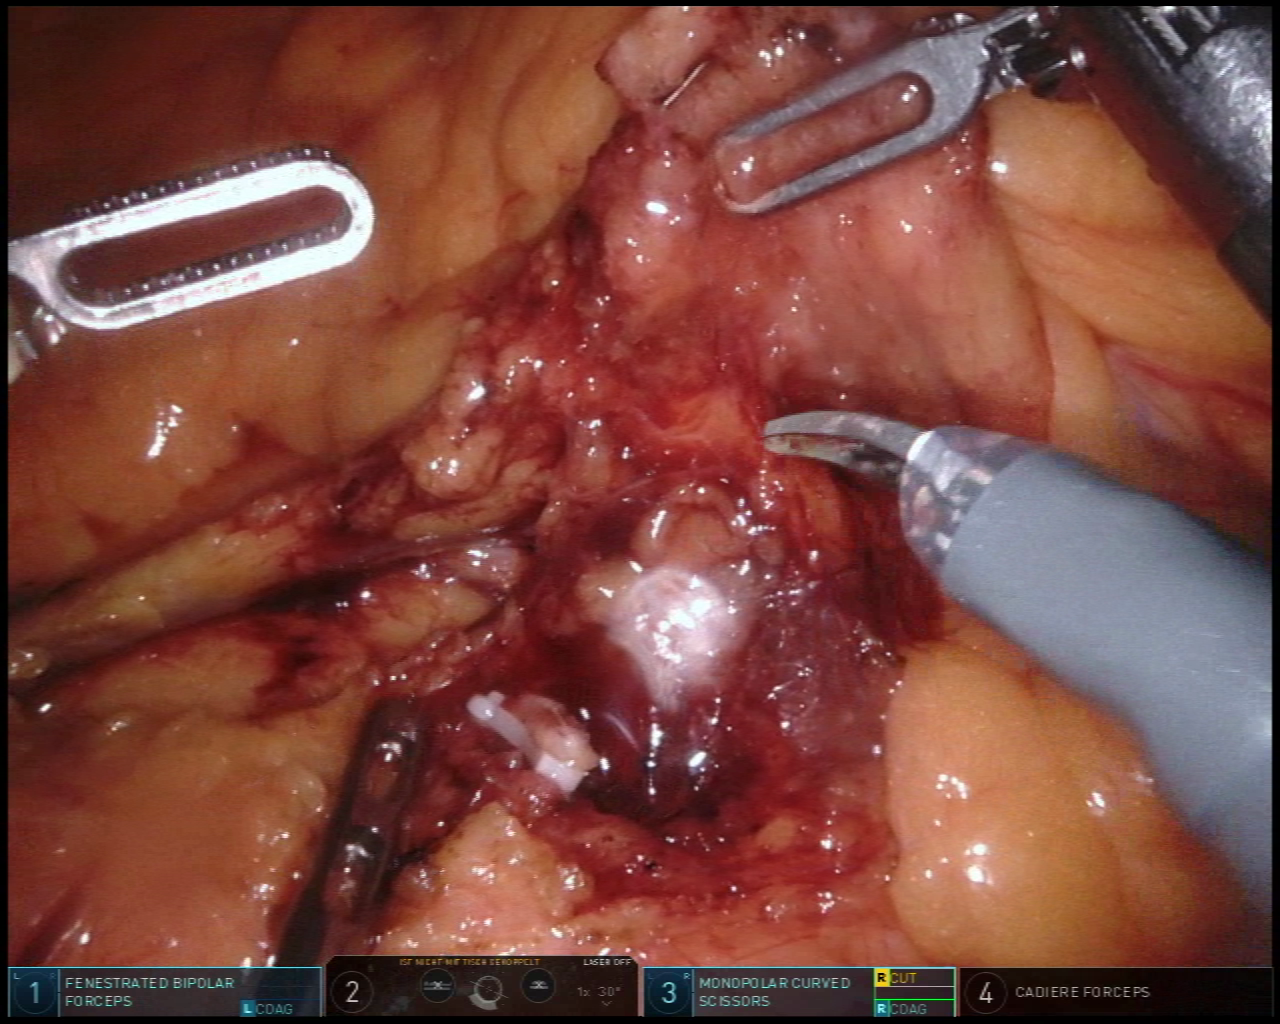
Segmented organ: ureter
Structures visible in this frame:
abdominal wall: no
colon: no
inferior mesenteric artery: no
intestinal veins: no
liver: no
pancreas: no
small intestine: no
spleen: no
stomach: no
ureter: yes
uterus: no
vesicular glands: no